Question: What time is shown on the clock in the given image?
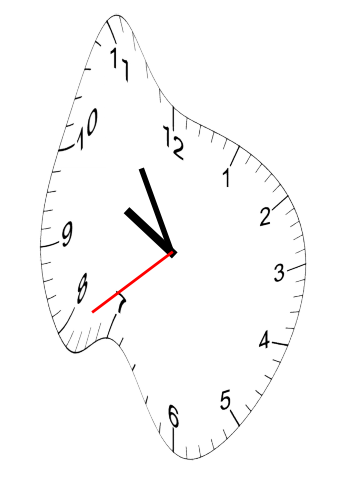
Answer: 09:54:39